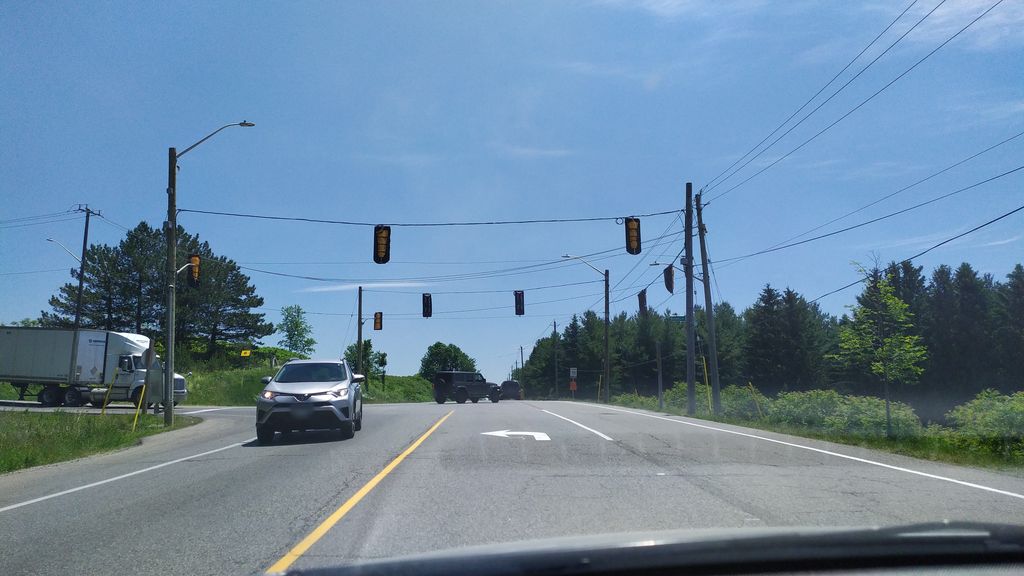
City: kitchener-waterloo